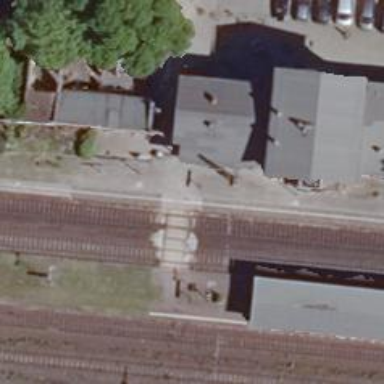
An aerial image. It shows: Platform edge at railway station.